Question: I want the below desired effect

I am using a gnuplot script to this
'''
reset
set term postscript eps enhanced "Helvetica" 30
set size square
set xlabel "X position"
set ylabel "Y position"
set pm3d map
set palette rgbformulae 22,13,-31
set xrange [0 : 22.<PHONE>]
set yrange [0 : 17.<PHONE>]
set zrange [0 : <PHONE>]
set xtics 5
set ytics 0,4
set cbtics 0,0.020
set style line 1 lw 1
unset key
set dgrid3d 45,45
set style line 1 lt 1
set hidden3d
splot "data.data" u 1:2:3
set label "98.8" at 9,-2 textcolor lt 1
set label "1.2" at 9,6 textcolor lt 1
'''
But when I do, the labels ('98.8', and '1.2') don't get printed. If I provide a bogus 'data.data' file, lets say with only a single '(x,y,z)' point, then nothing gets graphed and I can see the labels. Therefore, I am guessing that my graph is occluding my labels. How do I get the labels to be printed on top of my graph?
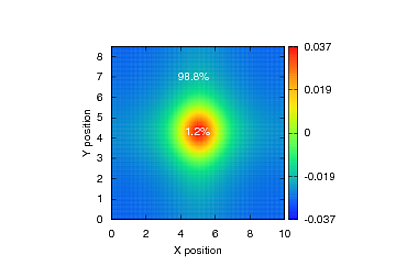
Answer: The default placement for labels is in back.
But you can specify that the label show up in front, e.g.:
'''
set label "label in front" at 2.5,0.5 tc rgb "white" font ",30" front
'''
Credit: the (very slightly modified) code for this was found at <URL> therefrom.